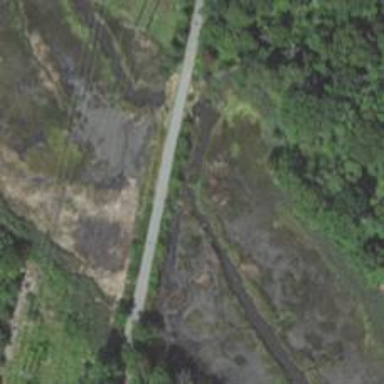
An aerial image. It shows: Abandoned waterway.